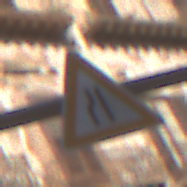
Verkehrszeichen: EinseitigVerengteFahrbahnLinks
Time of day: MorningAfternoon
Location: Outdoor (Urban)
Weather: PartlyCloudy
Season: NotSpecified
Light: Natural